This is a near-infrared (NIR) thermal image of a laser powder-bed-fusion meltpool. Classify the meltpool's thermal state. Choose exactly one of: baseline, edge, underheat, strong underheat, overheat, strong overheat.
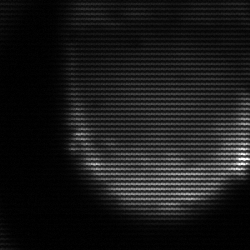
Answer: edge